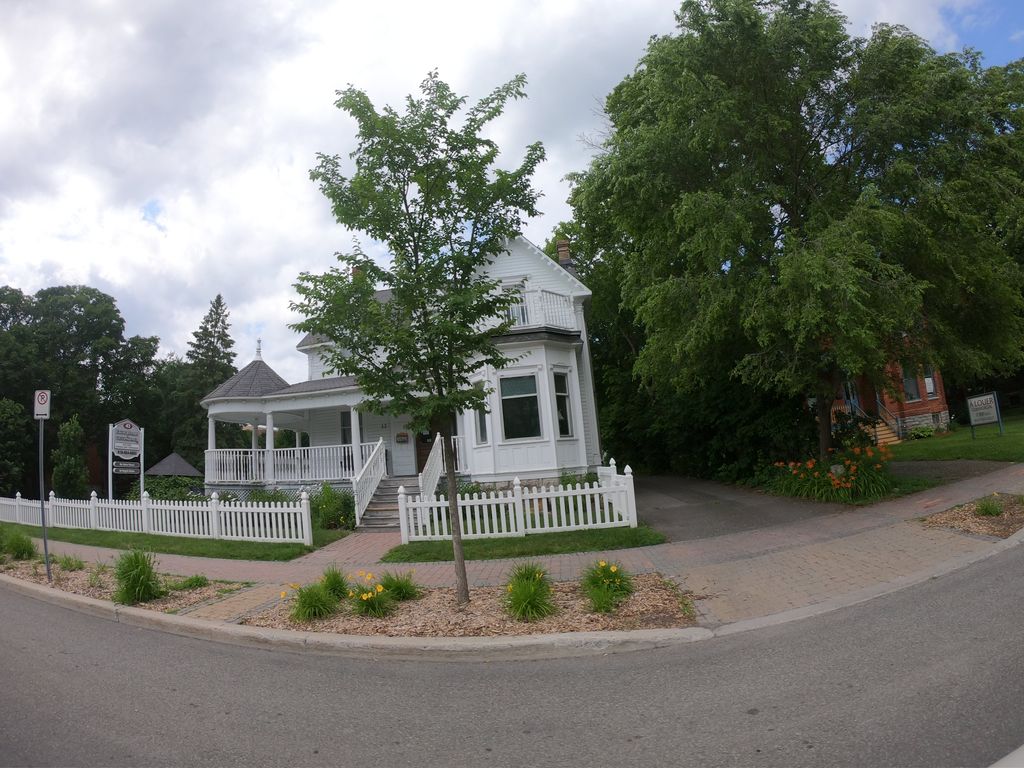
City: ottawa-gatineau